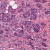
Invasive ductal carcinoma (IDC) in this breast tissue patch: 1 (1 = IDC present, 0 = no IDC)